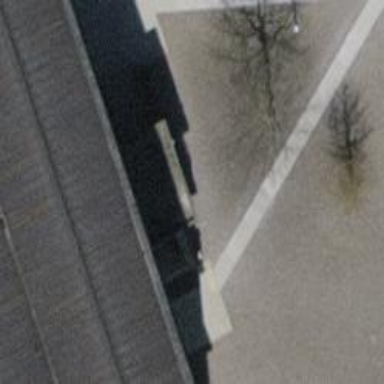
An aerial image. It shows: Set of concrete steps.